Question: I am trying to set transparent background to a 'QWebView' element.
'''
+---------------------------+
| x | Window title | <<< Hidden borders and title bar
+---------------------------+ view->setWindowFlags(Qt::FramelessWindowHint);
| |
| ****************** |
| ********************<--|------- This is the HTML side (a rectangle with
| ****************** | rounded corners)
| <-|-- with transparent background that must
+---------------------------+ remain transparent for the desktop window
'''
I searched about how can I set the transparent background for the webview and I found this code on all places:
'''
QPalette pal = view->palette();
pal.setBrush(QPalette::Base, Qt::transparent);
view->page()->setPalette(pal);
view->setAttribute(Qt::WA_OpaquePaintEvent, false);
'''
The code above doesn't work properly. This is how my window does look:
> So, the issue is that the gray part MUST be transparent. How can I solve this?
I use the following code to undecorate the window.
'''
view->setWindowFlags(Qt::FramelessWindowHint);
'''
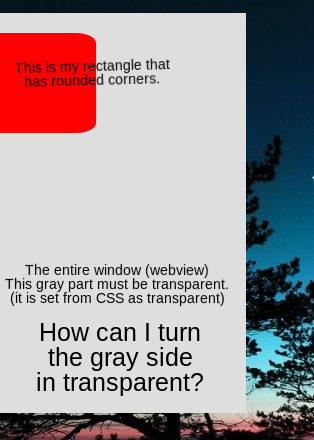
Answer: This works for me :
'''
view->setStyleSheet("background:transparent");
view->setAttribute(Qt::WA_TranslucentBackground);
'''